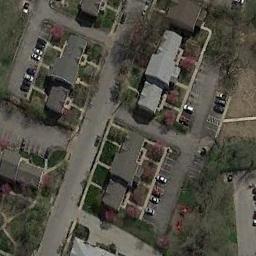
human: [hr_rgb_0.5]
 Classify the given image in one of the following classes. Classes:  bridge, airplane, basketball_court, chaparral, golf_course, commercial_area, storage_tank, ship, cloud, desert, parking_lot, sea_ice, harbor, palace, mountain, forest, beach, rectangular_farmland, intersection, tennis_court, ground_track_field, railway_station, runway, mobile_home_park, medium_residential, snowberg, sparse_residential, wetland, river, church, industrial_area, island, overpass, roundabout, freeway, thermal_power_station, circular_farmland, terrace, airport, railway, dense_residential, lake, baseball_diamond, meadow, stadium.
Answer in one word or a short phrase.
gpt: medium_residential